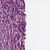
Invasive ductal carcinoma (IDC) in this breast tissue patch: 1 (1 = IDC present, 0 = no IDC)